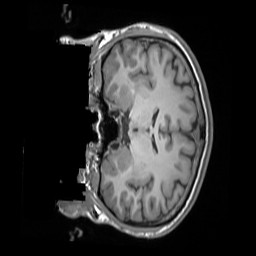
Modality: T1w
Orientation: coronal
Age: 32
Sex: male
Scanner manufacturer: siemens
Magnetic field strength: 3 T
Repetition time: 1.55 s
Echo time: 0.00234 s